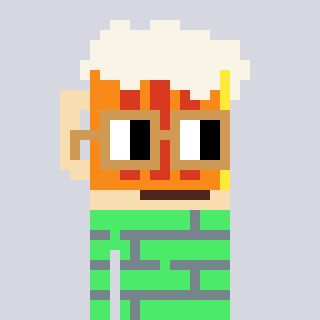
a pixel art character with square brown glasses, a beer-shaped head and a teal-colored body on a cool background